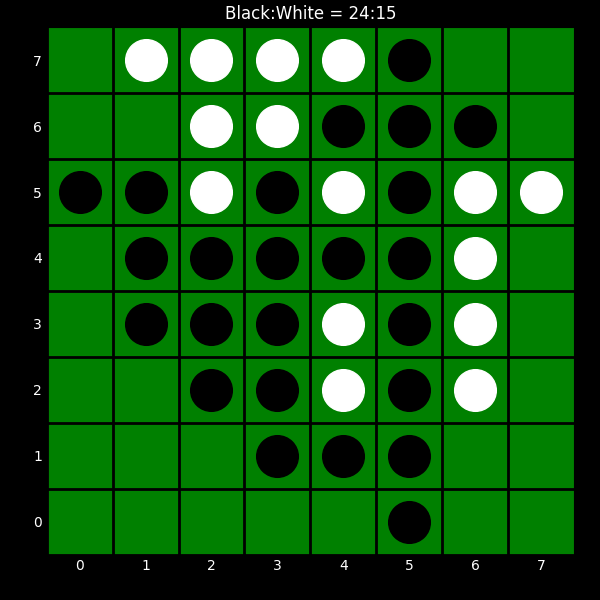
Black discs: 24
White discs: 15